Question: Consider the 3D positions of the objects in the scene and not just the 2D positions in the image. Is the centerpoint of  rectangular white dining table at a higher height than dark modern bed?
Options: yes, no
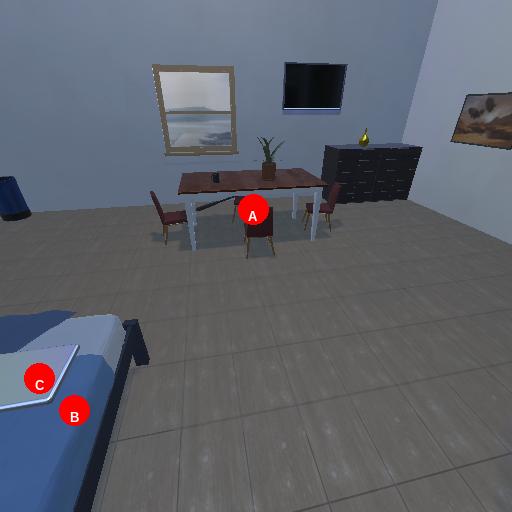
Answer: yes